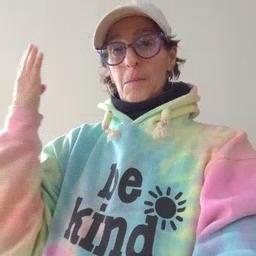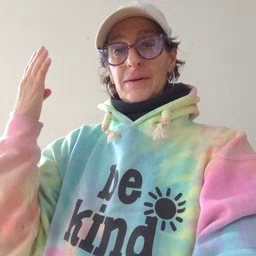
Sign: open